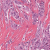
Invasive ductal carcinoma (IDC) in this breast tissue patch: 1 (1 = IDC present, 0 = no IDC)